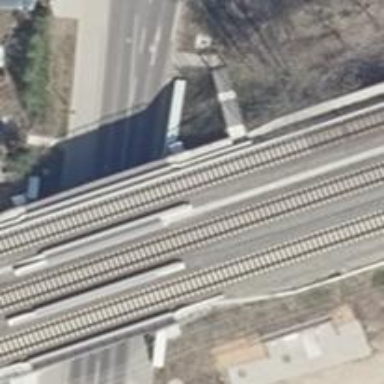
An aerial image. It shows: Bridge for the electrified light rail.